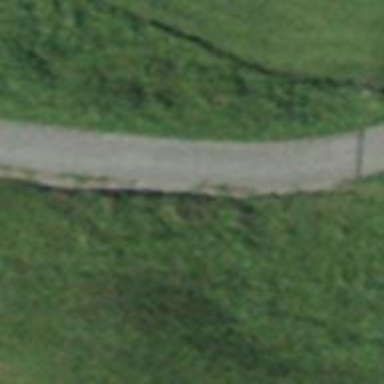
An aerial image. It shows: Designated golf cart path along service road with grade 1 tracktype.